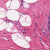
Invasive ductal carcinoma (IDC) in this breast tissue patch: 0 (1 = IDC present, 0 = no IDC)